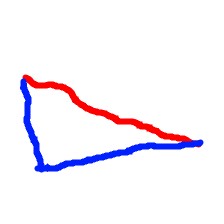
Shape: triangle